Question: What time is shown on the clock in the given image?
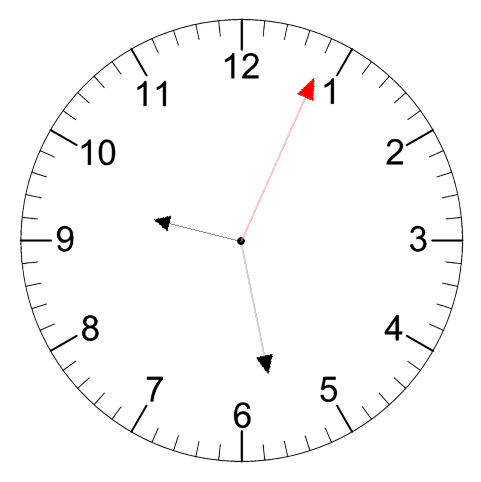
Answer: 09:28:04